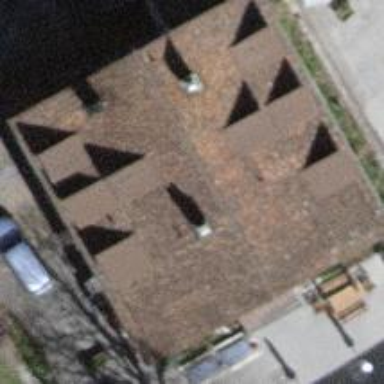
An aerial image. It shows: Restaurant located within guest house building.